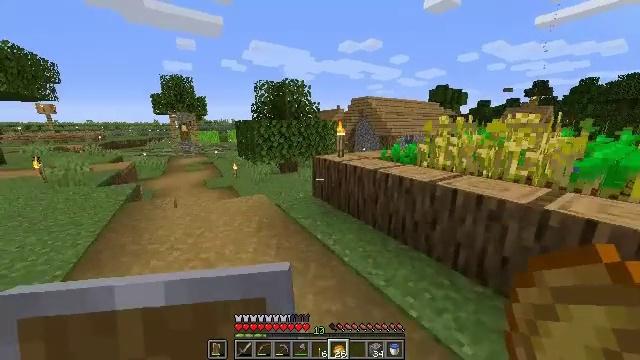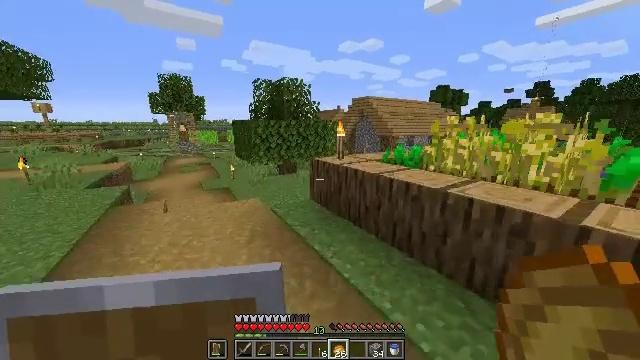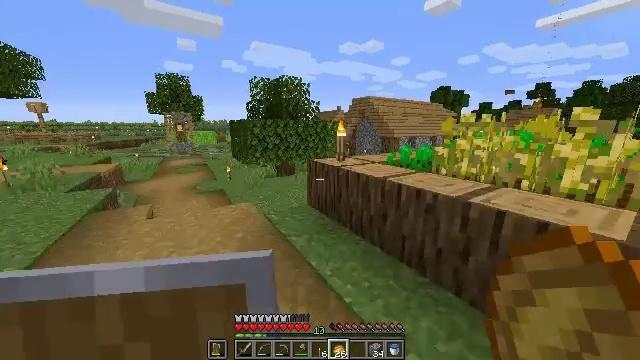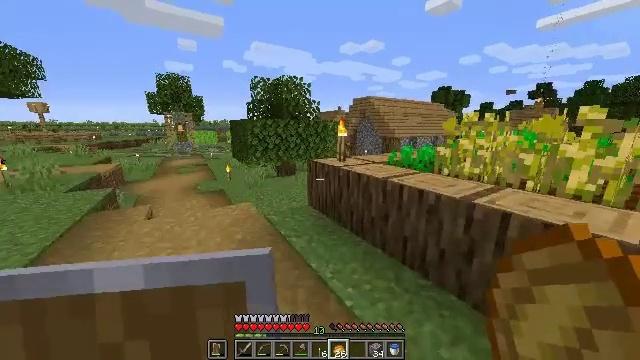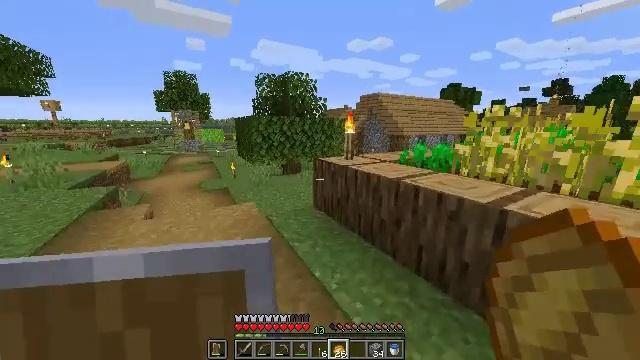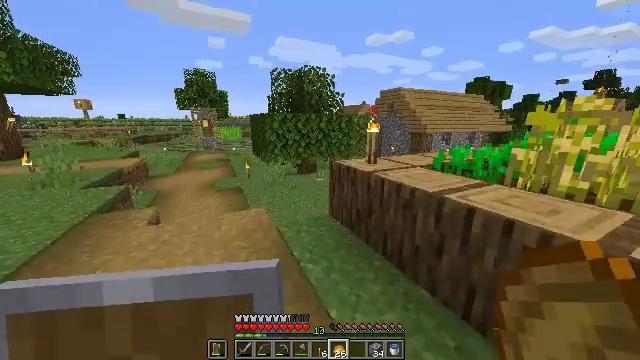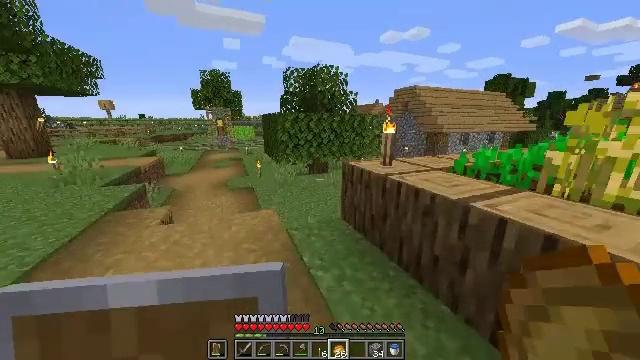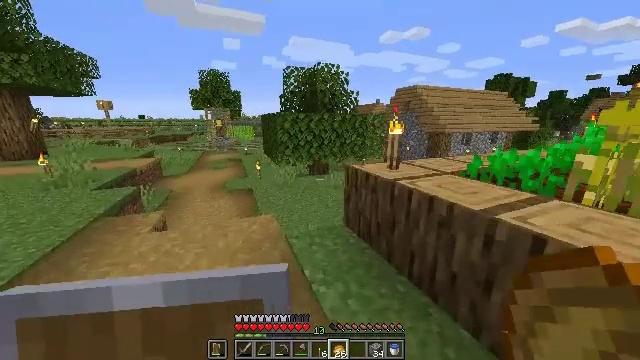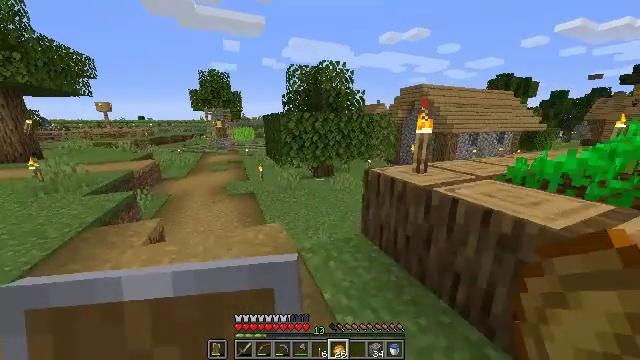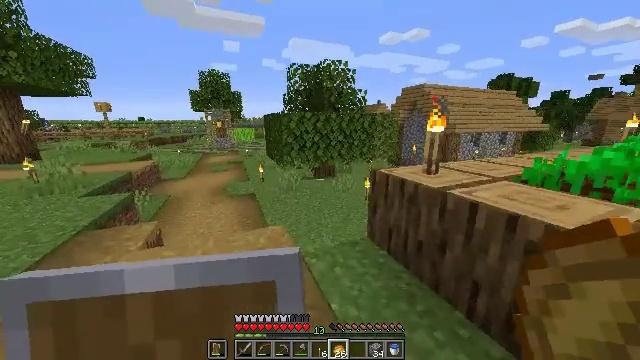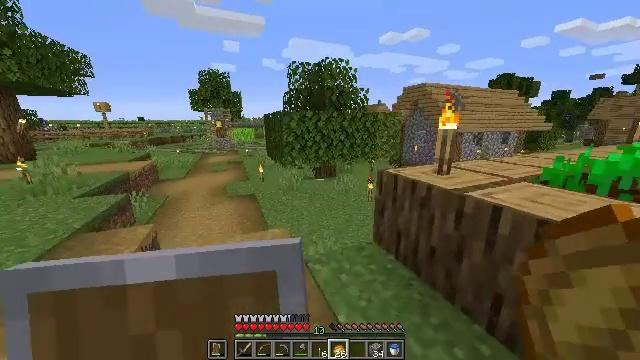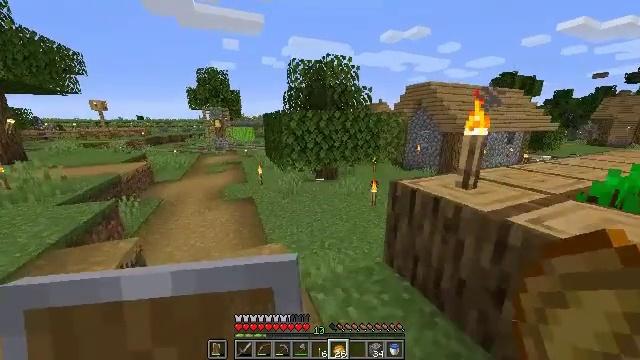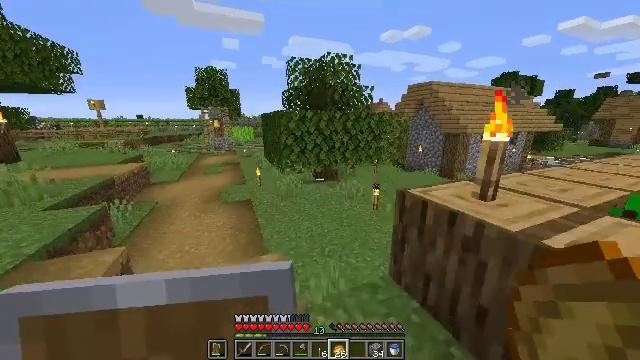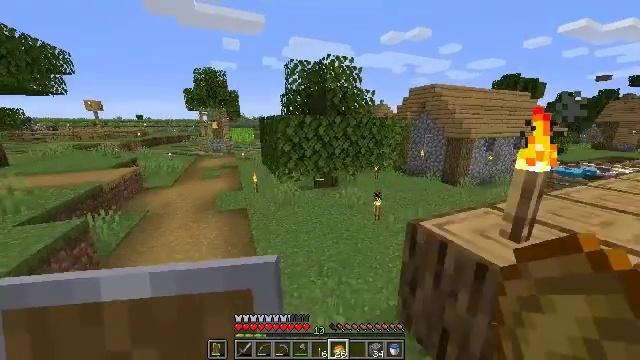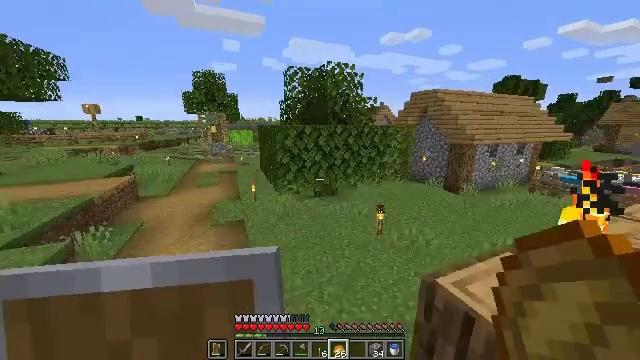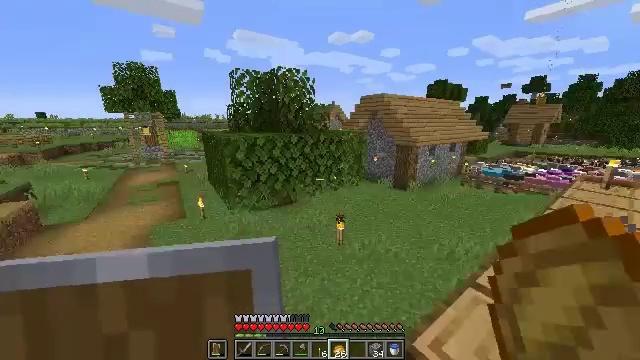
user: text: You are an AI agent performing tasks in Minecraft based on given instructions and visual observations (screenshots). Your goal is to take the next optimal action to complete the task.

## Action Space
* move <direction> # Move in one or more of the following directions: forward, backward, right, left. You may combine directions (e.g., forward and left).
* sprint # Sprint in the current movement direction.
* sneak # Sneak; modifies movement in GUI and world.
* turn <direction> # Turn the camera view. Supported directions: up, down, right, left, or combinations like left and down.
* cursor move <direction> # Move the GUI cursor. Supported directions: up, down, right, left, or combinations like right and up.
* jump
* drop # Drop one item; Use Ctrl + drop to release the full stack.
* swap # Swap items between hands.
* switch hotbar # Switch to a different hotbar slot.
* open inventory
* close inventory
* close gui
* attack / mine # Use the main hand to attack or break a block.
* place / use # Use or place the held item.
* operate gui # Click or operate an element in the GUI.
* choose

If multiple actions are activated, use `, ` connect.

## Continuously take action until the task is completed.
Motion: motion action
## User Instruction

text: Smash the anvil with a pickaxe.
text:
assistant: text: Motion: move forward, sprint
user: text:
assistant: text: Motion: move forward, sprint
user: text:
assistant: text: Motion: move forward
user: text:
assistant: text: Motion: move forward, turn left
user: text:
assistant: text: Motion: move forward, turn left
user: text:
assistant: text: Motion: move forward, turn left
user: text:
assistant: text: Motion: move forward and move left
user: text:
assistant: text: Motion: move forward and move left
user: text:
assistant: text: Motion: move forward
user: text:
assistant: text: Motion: move forward
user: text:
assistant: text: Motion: move forward
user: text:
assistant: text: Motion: move forward
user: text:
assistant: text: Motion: move forward, jump
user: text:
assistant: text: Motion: move forward, jump
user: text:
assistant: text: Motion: move forward, turn right, jump
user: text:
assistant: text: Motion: move forward, turn right
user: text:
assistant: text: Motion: move forward, turn right
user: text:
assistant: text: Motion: move forward, turn right and up
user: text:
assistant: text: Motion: move forward, turn right
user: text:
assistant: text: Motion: move forward, turn right and up
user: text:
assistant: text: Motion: move forward, turn right
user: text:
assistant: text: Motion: move forward
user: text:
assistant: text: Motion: move forward
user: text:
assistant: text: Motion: move forward
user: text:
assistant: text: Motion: move forward
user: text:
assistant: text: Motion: move forward
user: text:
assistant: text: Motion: move forward
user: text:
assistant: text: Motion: move forward, sprint
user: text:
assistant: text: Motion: move forward, sprint
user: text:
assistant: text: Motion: move forward, sprint